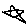
Label: star